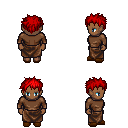
a pixel art fantasy rpg character, female body template, human, dark skin, brown long-sleeve shirt, robe skirt, red bedhead hairstyle, brown slippers, four views (front, back, left, right), 2x2 character sprite sheet, small pixel art, hard edges, no anti-aliasing